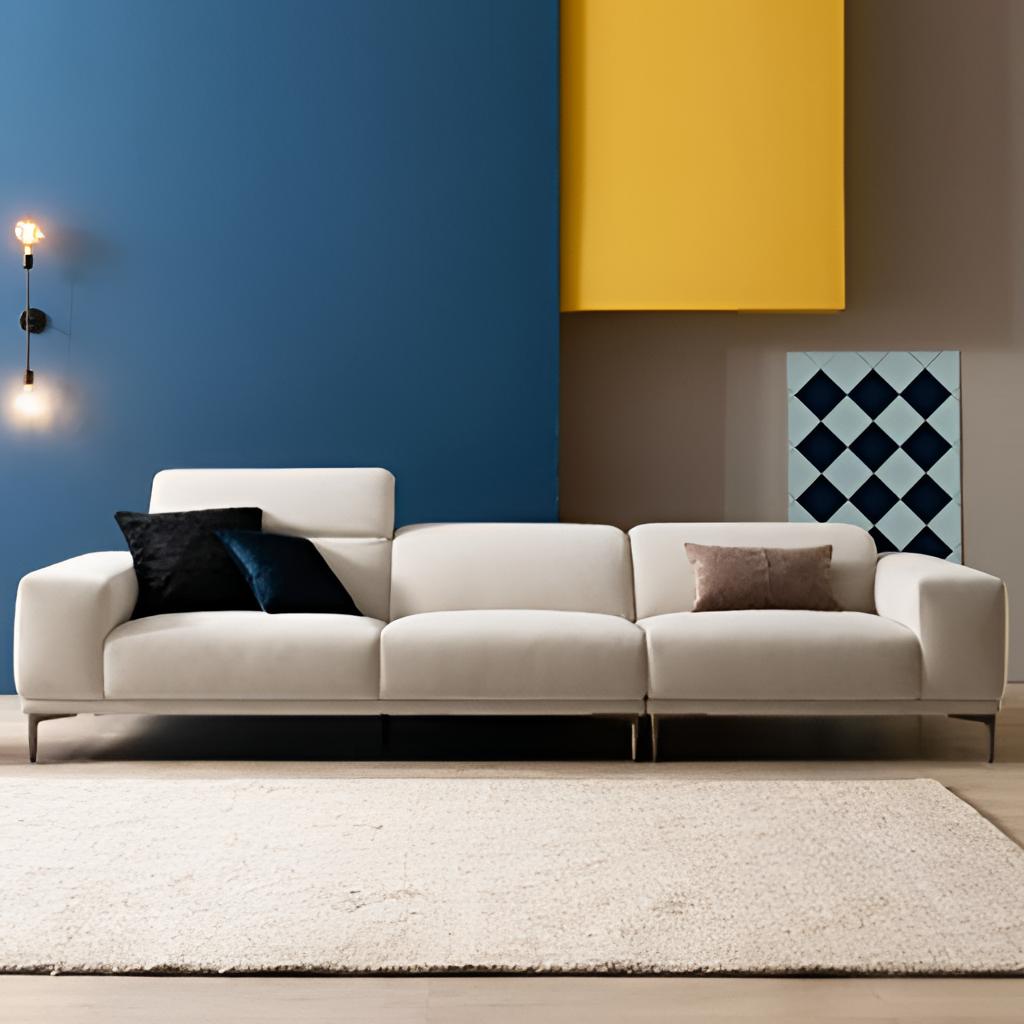
living room, leather sofa, laminate flooring, with plank pattern, blue and yellow paint wallpaper, with vertical two tone pattern, modern